Interaction volume radius: 5 \u00c5
Interaction volume height: 25 \u00c5
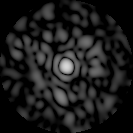
Disorder parameter: 0.8138